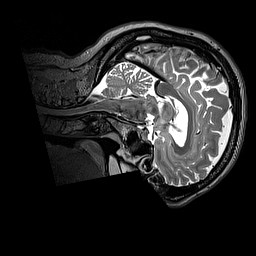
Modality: T2w
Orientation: sagittal
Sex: female
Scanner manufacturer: siemens
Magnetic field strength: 3 T
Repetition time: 3.2 s
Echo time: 0.409 s